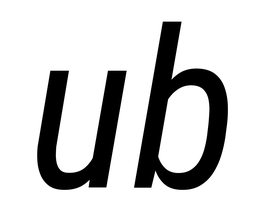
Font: Roboto-Italic_Condensed_Italic